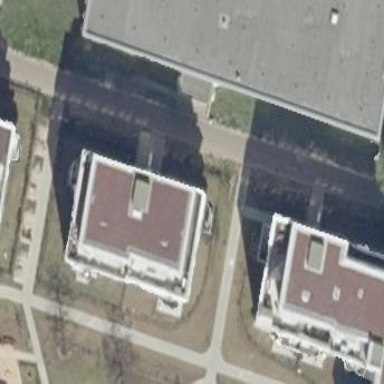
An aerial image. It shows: Apartment building with flat roof.